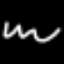
Label: squiggle